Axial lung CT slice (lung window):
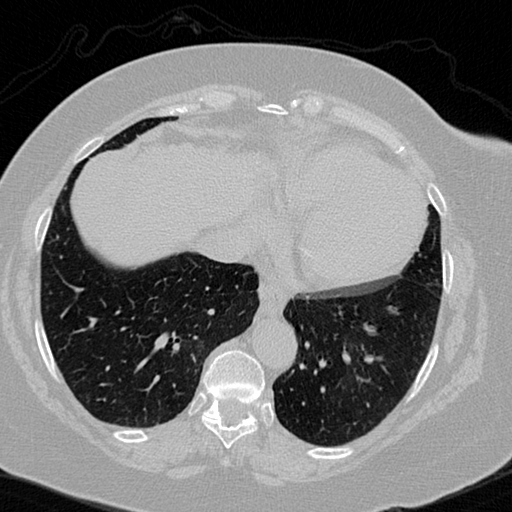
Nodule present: no